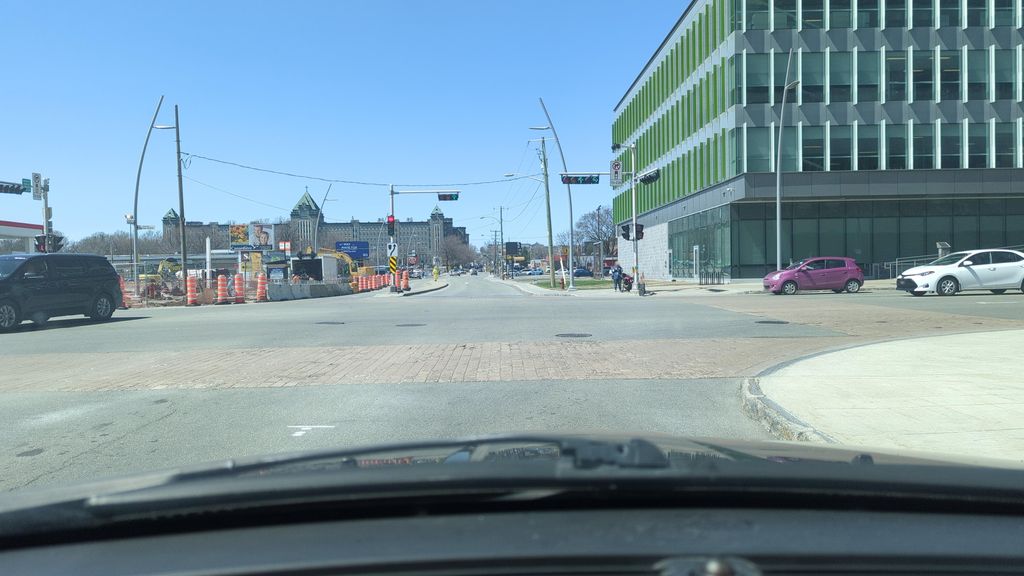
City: quebec_city